Interaction volume radius: 5 \u00c5
Interaction volume height: 10 \u00c5
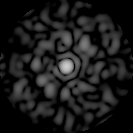
Disorder parameter: 0.8233